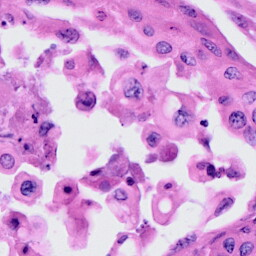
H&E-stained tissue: Cervix